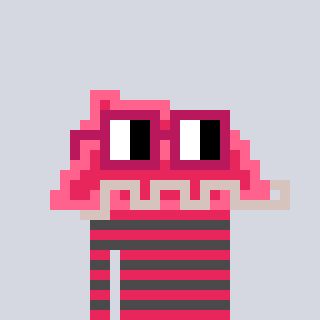
a pixel art character with square dark red glasses, a retainer-shaped head and a grayscale-colored body on a cool background